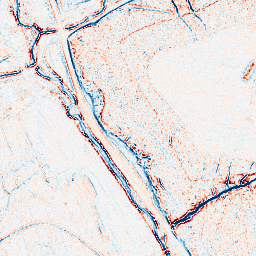
Category: edge_preserving
Decomposition family: bilateral
Decomposition parameters: d: 5
sigma_color: 75
sigma_space: 150
Upsampling method: linear_exact
Upsampling parameters: scale: 2
Upsampling scale: 2